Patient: sex M, age 60
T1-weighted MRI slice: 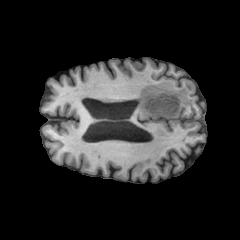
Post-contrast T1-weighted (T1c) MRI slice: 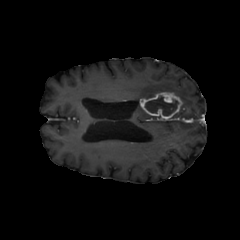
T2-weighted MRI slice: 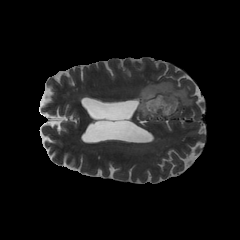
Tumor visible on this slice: yes
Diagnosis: Glioblastoma, IDH-wildtype
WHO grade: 4